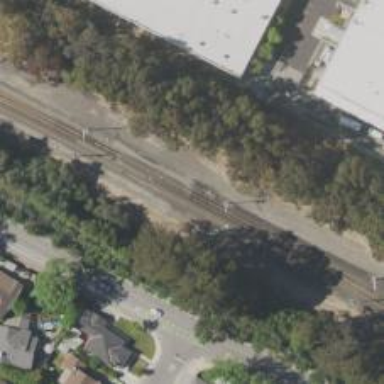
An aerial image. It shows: Railway track.